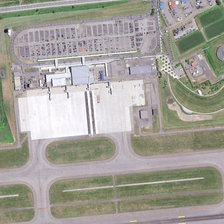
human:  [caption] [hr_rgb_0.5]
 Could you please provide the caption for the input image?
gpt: an airport is near a parking lot and many green trees .

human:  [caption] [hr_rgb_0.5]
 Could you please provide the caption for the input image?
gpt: an airport is near a parking lot and many green trees .

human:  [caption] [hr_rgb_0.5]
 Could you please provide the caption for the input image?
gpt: an airport is near a parking lot and many green trees .

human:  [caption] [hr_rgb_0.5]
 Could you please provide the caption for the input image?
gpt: an airport is near a parking lot and many green trees .

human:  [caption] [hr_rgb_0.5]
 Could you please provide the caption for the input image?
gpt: an airport is near a parking lot and many green trees .